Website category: sports
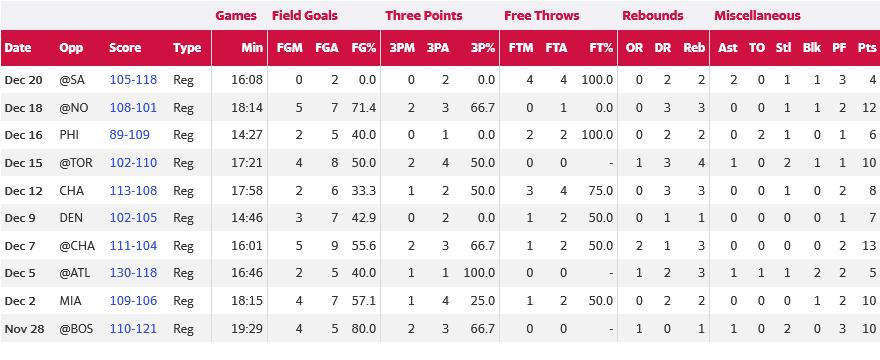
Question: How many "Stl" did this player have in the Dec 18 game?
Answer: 1

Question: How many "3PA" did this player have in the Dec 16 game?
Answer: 1

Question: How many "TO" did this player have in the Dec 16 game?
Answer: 2

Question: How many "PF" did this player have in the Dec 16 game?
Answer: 1

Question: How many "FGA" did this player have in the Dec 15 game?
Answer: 8

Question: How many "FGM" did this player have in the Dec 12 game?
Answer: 2

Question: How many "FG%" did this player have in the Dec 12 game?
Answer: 33.3

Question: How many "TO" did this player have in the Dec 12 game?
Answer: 0

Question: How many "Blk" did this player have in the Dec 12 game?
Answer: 0

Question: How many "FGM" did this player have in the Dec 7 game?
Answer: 5

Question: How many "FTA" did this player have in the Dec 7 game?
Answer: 2

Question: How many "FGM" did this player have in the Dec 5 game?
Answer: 2

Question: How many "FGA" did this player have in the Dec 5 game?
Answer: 5

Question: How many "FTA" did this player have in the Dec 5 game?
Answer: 0

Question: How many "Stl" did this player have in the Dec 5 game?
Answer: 1

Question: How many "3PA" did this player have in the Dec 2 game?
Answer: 4

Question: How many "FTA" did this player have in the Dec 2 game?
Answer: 2

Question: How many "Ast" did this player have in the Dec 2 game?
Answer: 0

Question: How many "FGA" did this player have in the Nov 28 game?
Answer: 5

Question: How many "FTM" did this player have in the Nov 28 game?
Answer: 0

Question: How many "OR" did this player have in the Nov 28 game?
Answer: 1

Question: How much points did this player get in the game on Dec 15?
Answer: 10

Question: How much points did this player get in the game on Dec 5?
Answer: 5

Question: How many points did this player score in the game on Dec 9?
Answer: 7

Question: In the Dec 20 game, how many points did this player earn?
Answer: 4

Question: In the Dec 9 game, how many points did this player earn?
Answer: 7

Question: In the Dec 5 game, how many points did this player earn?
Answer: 5

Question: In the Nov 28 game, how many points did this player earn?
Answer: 10

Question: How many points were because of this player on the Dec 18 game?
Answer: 12

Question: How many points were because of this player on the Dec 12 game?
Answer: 8

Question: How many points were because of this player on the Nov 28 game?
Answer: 10